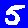
Digit: 5